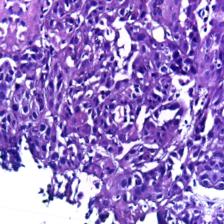
Diagnosis: OSCC